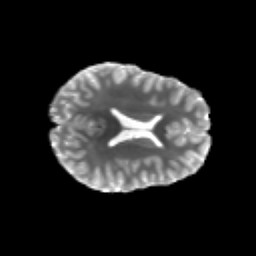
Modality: T2w
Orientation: axial
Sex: female
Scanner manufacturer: siemens
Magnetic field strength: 3 T
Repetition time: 5 s
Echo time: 0.071 s